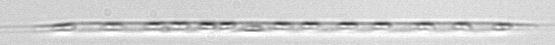
Label: Rhizosolenia